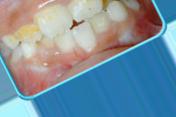
Condition: Tooth Discoloration